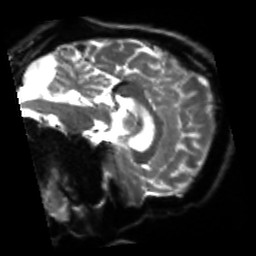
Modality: sbref
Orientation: sagittal
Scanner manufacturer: siemens
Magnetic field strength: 3 T
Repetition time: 4 s
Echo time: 0.0594 s